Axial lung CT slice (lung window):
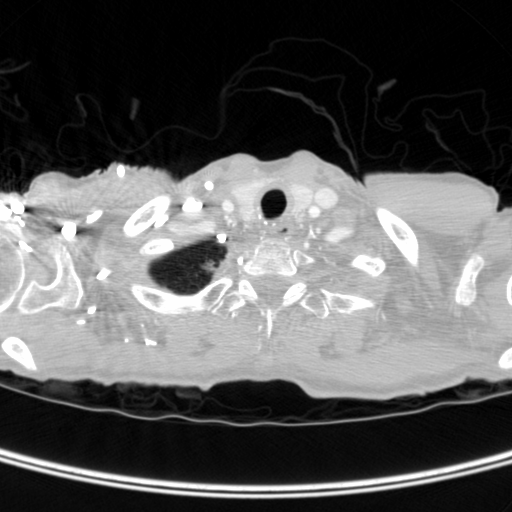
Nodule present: no